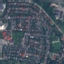
Land use / land cover class: Residential